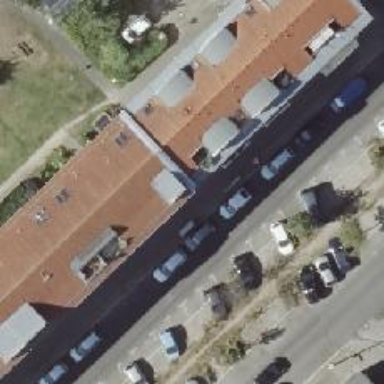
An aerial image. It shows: Concrete footway leading through building passage tunnel.